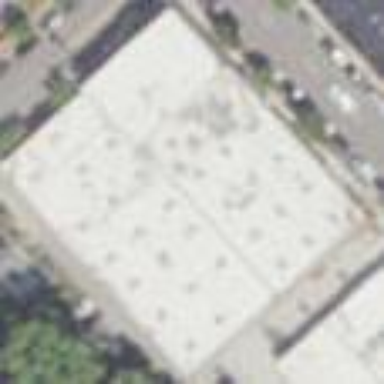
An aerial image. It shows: Industrial building.